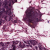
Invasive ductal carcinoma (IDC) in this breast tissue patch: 0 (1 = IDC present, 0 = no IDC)